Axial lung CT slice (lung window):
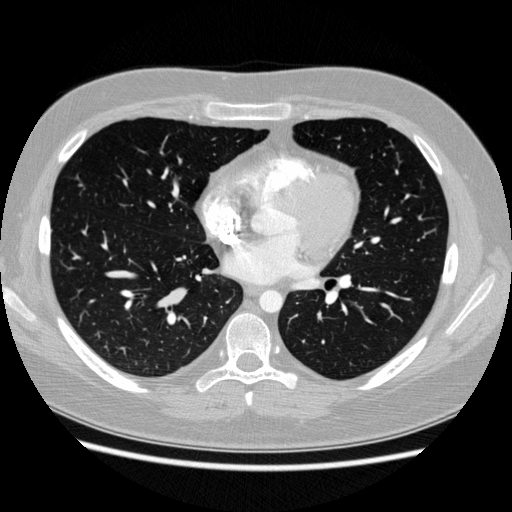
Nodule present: no